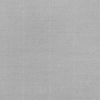
Label: dusty